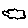
Label: cloud